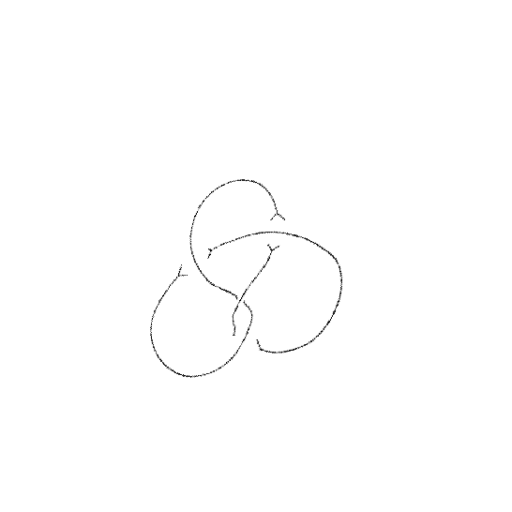
Crossing number: 4